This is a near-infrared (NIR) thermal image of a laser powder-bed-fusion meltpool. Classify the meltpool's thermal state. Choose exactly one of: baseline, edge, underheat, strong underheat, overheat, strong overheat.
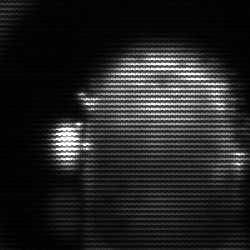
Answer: baseline